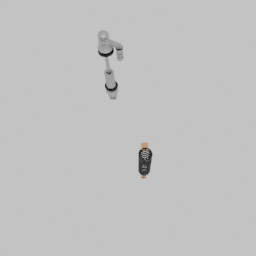
Label: mechanical